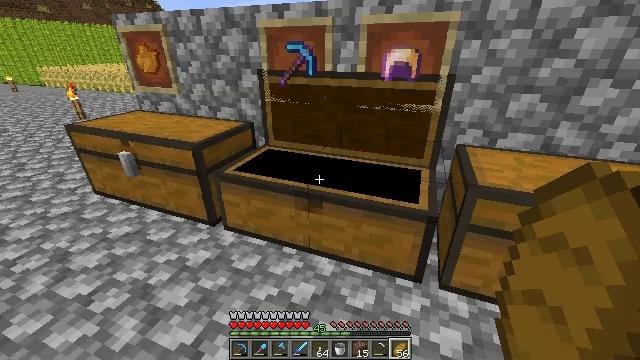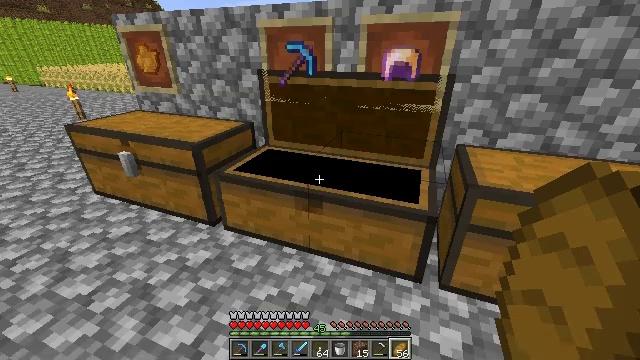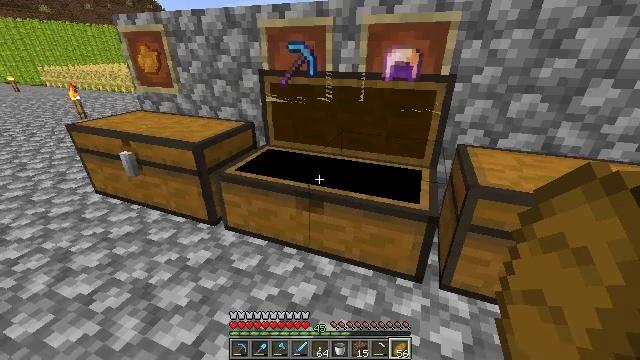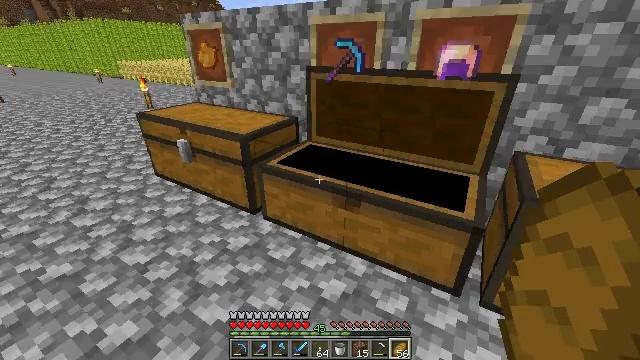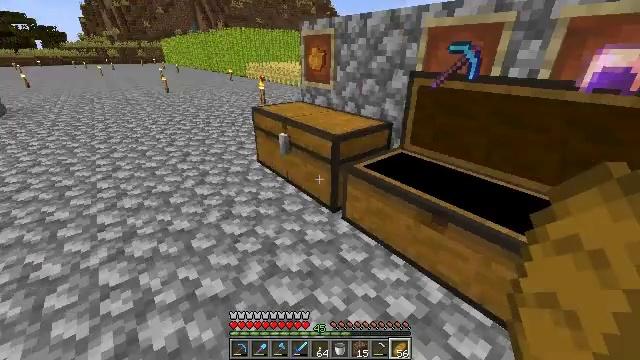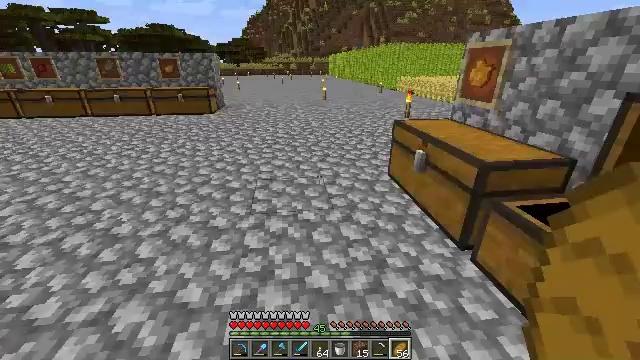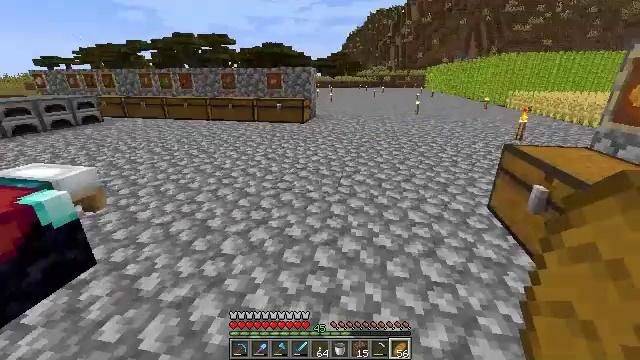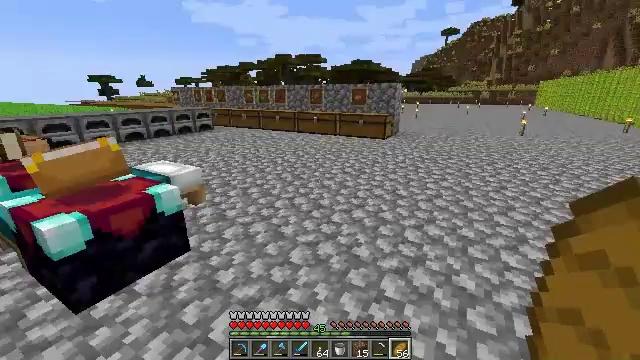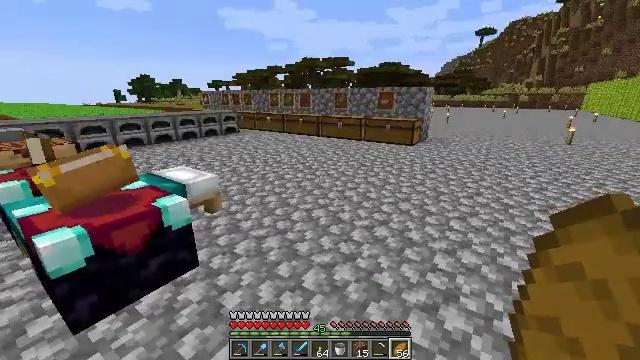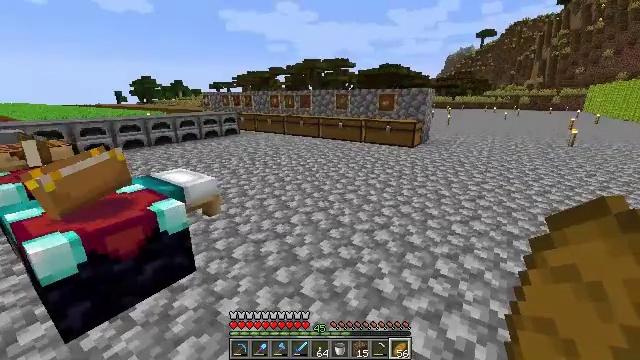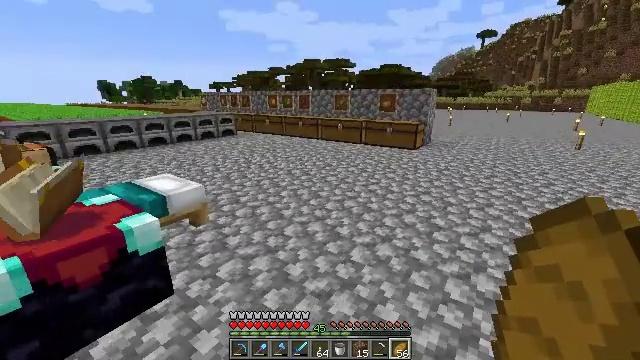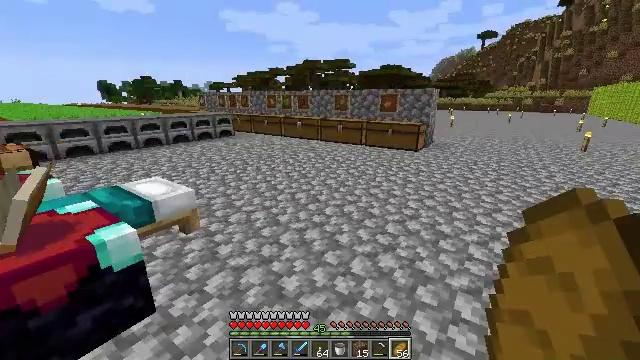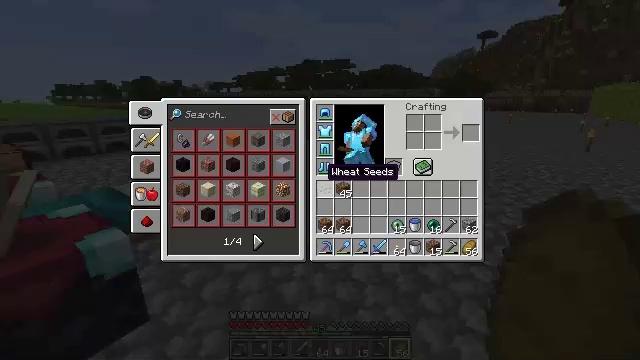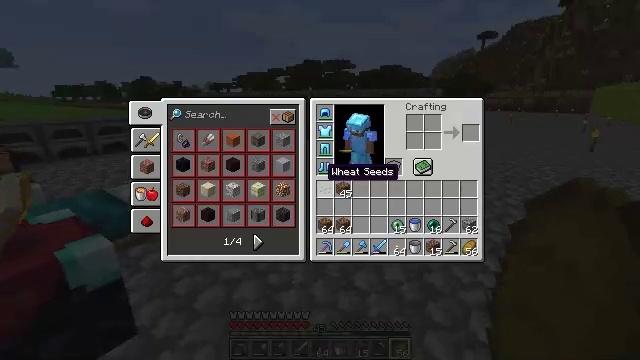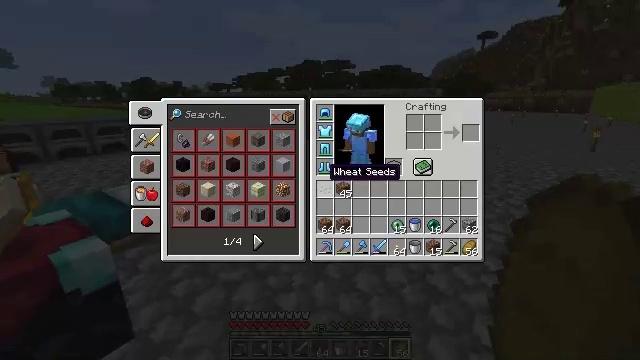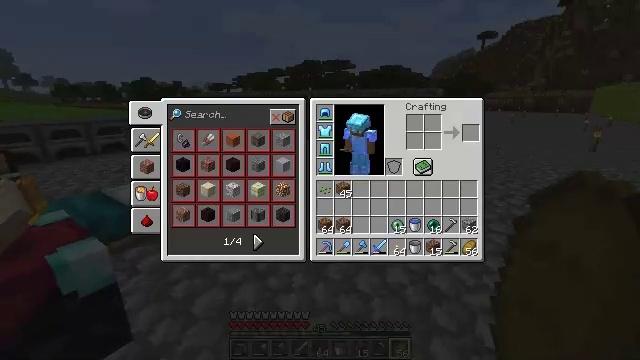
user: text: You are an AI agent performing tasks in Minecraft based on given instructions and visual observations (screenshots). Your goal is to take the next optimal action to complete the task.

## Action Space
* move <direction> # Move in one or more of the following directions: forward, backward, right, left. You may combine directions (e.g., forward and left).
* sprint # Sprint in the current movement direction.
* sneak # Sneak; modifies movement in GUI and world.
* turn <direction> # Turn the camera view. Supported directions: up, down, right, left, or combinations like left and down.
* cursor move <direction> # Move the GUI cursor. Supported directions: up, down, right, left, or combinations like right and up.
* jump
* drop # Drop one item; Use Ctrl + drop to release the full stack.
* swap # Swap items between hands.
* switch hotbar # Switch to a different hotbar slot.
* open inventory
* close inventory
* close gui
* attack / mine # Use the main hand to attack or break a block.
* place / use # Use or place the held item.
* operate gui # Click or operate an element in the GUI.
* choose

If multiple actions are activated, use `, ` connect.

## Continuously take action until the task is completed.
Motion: motion action
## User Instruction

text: Collect the lime bed for later use.
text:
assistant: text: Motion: no_op
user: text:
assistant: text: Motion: no_op
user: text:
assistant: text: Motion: turn left
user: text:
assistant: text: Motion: turn left
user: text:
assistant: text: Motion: move forward, turn left and up
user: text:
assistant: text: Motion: move forward, turn left and up
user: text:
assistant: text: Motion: move forward, turn left and up
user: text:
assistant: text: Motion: move forward, turn left
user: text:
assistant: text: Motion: move forward
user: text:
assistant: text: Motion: move forward
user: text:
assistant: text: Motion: move forward
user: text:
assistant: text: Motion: move forward, close inventory
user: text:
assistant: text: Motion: move forward, close inventory
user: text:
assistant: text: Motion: close inventory
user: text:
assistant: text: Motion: close inventory
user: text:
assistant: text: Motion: close inventory
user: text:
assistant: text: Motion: open gui
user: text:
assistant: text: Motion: no_op
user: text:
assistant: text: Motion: no_op
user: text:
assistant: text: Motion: no_op
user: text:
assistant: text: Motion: no_op
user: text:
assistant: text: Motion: no_op
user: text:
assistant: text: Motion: no_op
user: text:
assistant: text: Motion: no_op
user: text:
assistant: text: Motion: no_op
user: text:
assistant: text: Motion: cursor move right
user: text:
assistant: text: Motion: cursor move right and up
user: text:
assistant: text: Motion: cursor move right
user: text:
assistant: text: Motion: cursor move right
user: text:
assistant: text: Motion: no_op